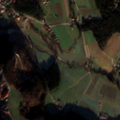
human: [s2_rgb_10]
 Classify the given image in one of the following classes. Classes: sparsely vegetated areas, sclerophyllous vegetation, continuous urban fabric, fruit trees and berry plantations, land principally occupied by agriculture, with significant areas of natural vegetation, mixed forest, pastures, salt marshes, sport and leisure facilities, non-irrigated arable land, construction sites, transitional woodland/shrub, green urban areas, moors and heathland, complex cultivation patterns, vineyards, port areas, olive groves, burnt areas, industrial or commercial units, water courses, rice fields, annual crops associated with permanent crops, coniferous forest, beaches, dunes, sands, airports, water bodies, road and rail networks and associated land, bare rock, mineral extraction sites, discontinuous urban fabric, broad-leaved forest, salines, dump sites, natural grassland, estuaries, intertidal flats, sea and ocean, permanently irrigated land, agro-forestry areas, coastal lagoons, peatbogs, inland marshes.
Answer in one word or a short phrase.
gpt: discontinuous urban fabric, complex cultivation patterns, mixed forest